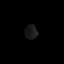
Tissue: skin
Cell type: Epithelial cells
Senescence score: 0.2607
Nuclear area (px): 172
Mean DAPI intensity: 26.012